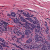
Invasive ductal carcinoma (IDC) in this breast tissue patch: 0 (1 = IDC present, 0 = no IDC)